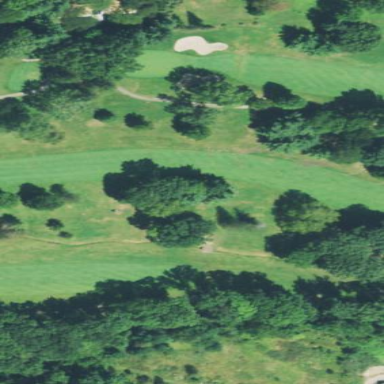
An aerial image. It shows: Scenic golf fairway.